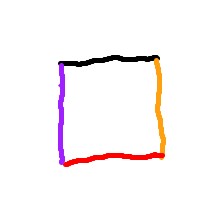
Shape: square